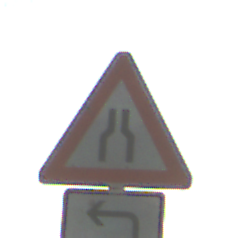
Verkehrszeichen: VerengteFahrbahn
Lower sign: RichtungsangabeDurchPfeile2
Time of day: SunriseSunset
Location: Outdoor (Nature)
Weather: PartlyCloudy
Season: NotSpecified
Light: Natural